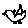
Label: bird